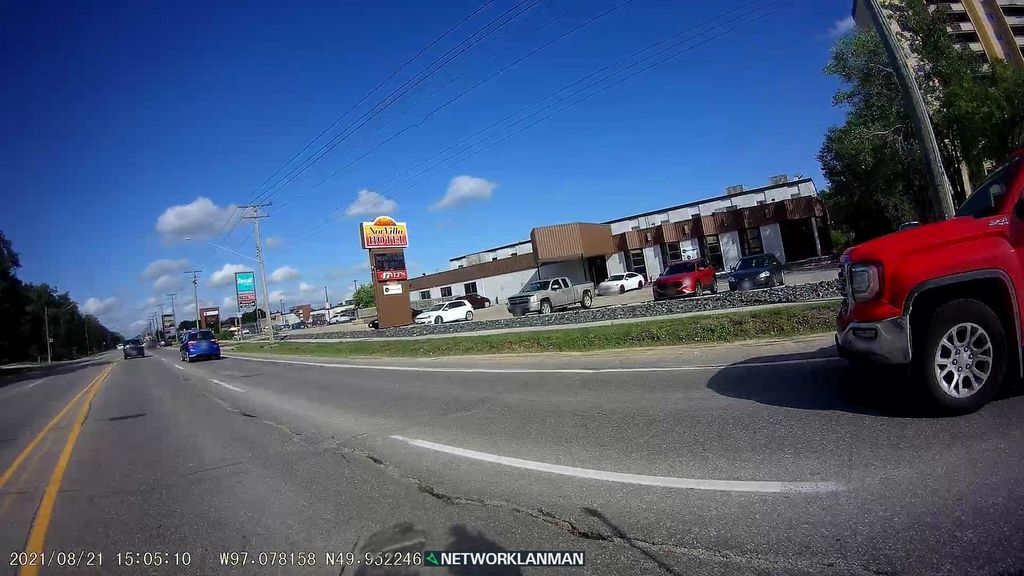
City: winnipeg